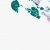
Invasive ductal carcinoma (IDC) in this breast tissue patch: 0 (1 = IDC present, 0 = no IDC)